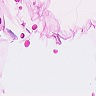
Metastatic tissue present: no